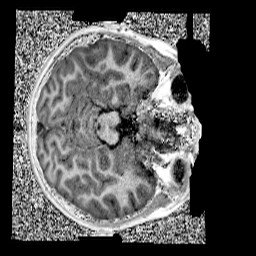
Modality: UNIT1
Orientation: axial
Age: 9
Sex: female
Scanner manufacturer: siemens
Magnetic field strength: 3 T
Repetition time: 4 s
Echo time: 0.00299 s